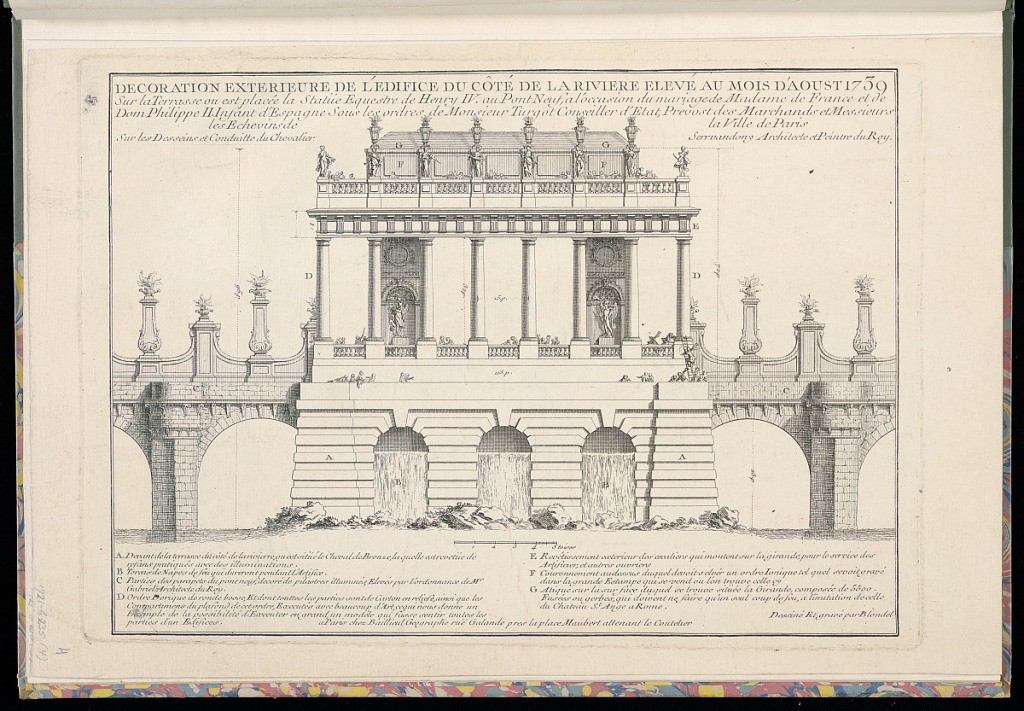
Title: DECORATION EXTERIEURE DE L’EDIFICE DU CÔTÉ DE LA RIVIERE ELEVÉ AU MOIS D’AOUST 1739. Sur la Terrasse ou est placée la Statüe Equestre de Henry IV au Pont Neuf, a l’occasion du mariage de Madame de France et de Dom Philippe II Infant d’Espagne Sous les ordres de Monsieur Turgot Conseiller d’Etat, Prevost des Marchands et Messieurs les Echevins de la Ville de Paris. Sur les Desseins et Conduitte du Chevalier Servandony Architecte et Peintre du Roy.
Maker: Jacques-François Blondel, French, 1705–1774
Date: after 1739
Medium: Etching and engraving on laid paper
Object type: Print
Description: A festival print illustrating an ephemeral structure built over a bridge on the river Seine in Paris, as part of the festivities in honor of the marriage between Madame de France and the Dom Philippe II in 1739. In the center of the bridge, a large colonnade structure, with two niches with sculptures and cartouches, and a balustrade with a second level above with another balustrade and a low roof. The roof is decorated with sculptural figures and flaming vase finials. Figures stand on each level of the structure. Below the colonnade, three arches with water pouring out over rocks below. On either side of the ephemeral structure, the bridge is ornamented with plinths topped with flaming vases or urns. The title and description are lettered above. The legend, scale and address are lettered below